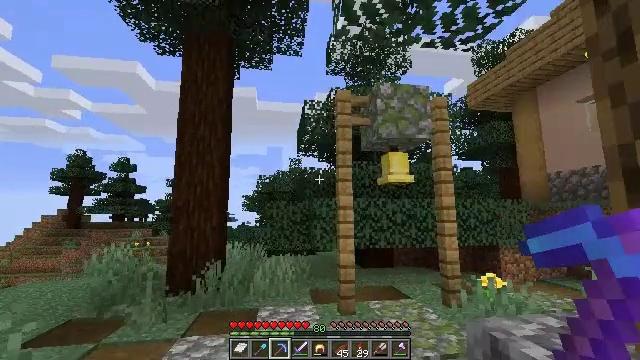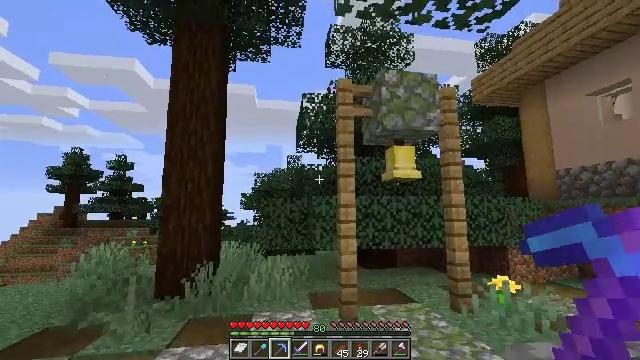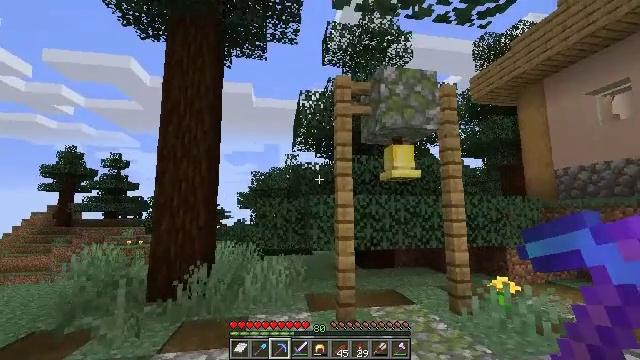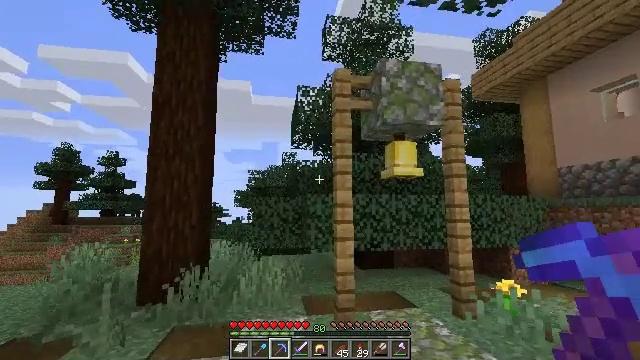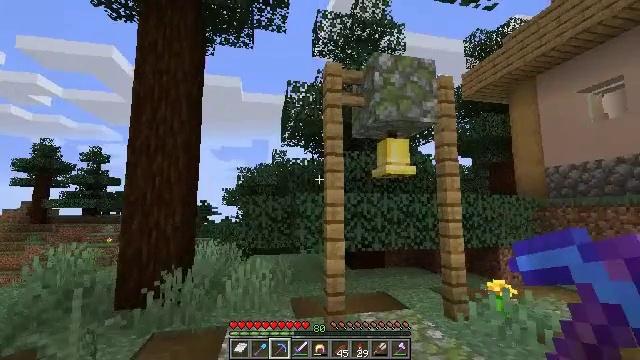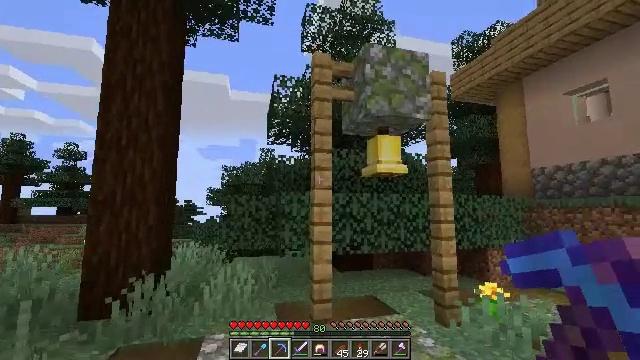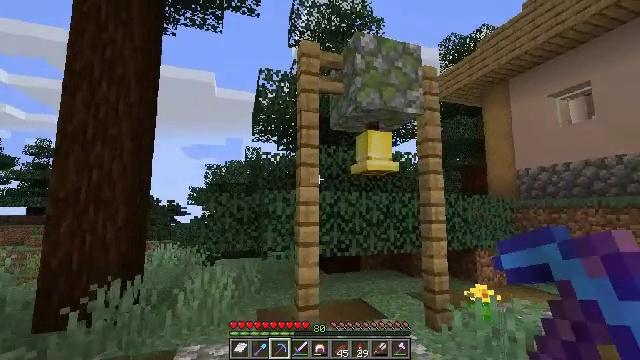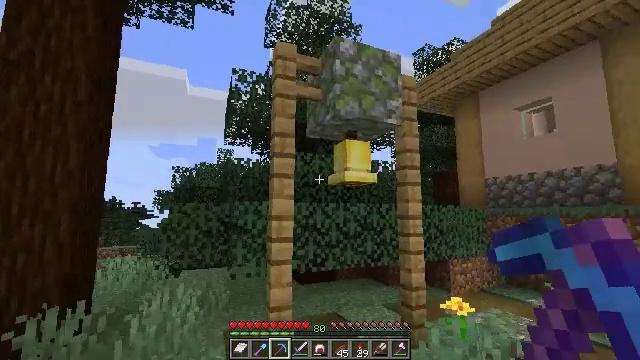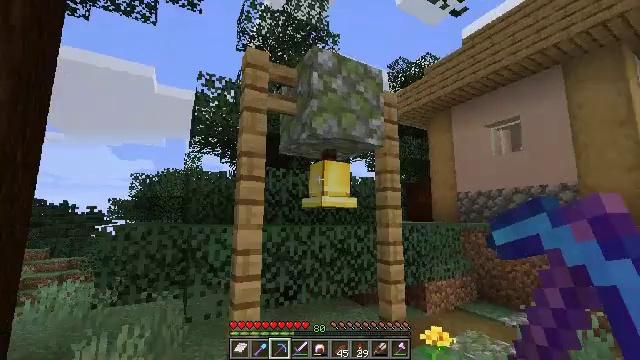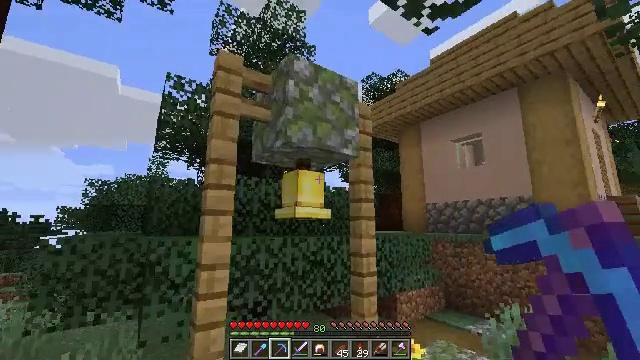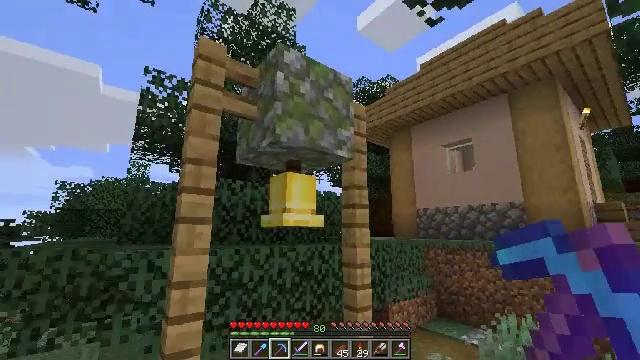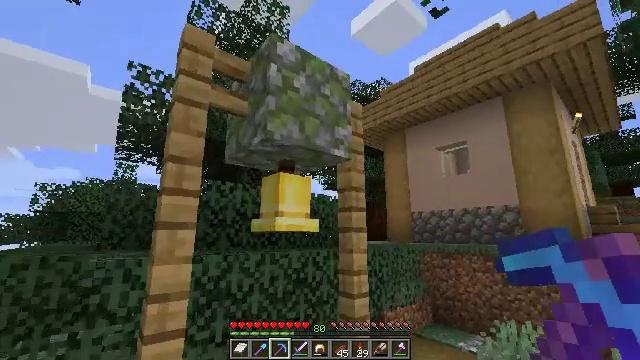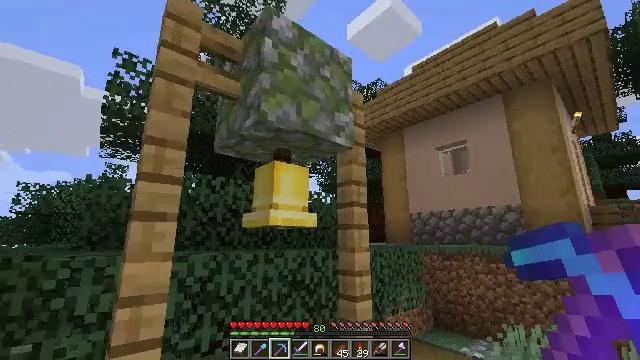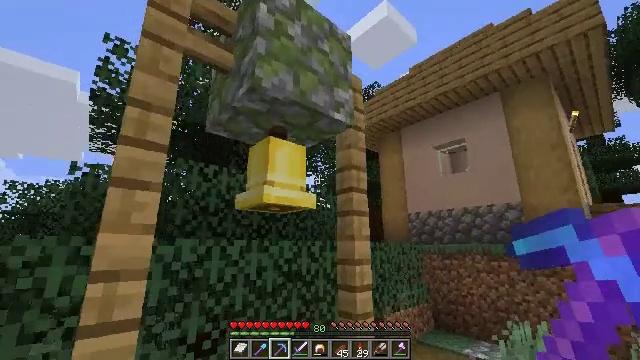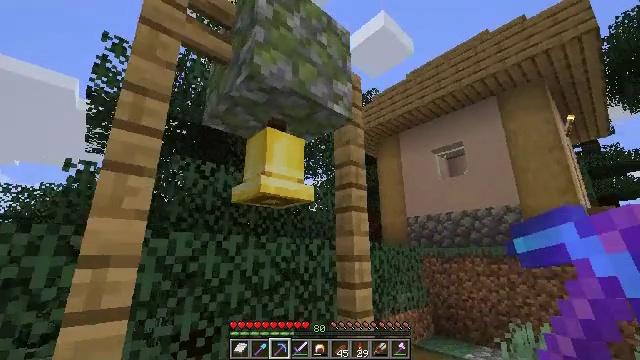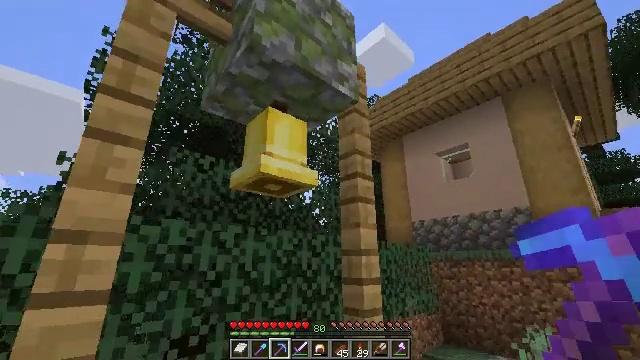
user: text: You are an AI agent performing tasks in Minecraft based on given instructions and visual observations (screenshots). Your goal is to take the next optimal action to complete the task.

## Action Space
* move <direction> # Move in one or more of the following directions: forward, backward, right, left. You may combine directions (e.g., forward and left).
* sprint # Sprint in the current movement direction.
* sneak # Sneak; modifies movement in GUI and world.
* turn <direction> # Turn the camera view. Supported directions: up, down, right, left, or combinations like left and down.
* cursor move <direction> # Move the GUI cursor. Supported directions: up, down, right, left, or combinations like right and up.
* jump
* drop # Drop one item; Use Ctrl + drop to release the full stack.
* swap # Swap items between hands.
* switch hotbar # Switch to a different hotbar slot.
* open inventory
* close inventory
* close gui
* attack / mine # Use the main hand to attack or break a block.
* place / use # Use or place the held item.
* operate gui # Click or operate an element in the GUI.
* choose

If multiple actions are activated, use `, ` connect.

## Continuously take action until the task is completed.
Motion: motion action
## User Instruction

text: Break the bell in the village.
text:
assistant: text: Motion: move forward
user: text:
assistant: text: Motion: move forward
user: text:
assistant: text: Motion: move forward
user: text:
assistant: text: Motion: move forward, turn right
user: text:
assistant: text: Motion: move forward, turn right
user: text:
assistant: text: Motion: move forward, turn right
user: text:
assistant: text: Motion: move forward, turn right
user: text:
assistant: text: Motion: move forward, turn right and up
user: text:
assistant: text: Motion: move forward, turn right and up
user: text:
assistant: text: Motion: move forward, turn right and up
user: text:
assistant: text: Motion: move forward, turn right
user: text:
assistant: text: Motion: move forward, turn right
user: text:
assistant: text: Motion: move forward, turn up
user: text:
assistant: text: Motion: move forward, turn up
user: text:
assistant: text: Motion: move forward, turn up
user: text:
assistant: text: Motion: move forward, turn left and up
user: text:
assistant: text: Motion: move forward, turn left and up
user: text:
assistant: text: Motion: move forward, turn left and up
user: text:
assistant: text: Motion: turn left and up
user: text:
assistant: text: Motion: turn left and up
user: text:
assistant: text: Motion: turn left and up
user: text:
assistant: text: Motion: attack / mine
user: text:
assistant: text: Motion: attack / mine
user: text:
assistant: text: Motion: attack / mine
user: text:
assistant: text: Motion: turn up, attack / mine
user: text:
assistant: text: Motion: turn up, attack / mine
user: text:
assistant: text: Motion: attack / mine
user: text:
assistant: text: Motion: attack / mine
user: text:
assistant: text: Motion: attack / mine
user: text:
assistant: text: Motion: attack / mine